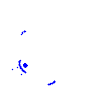
Particle: pion